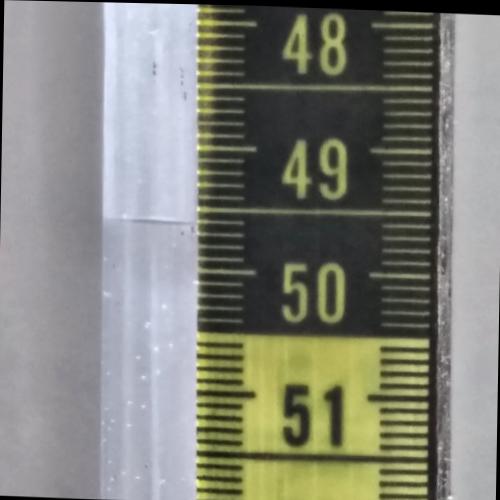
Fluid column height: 49.6 cm